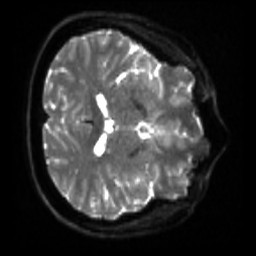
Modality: sbref
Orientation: axial
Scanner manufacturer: siemens
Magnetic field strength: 3 T
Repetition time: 4 s
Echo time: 0.0594 s